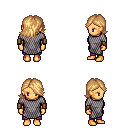
a pixel art fantasy rpg character, female body template, human, tanned skin, chain mail, magenta pants, light blonde swoop hairstyle, leather bracers, four views (front, back, left, right), 2x2 character sprite sheet, small pixel art, hard edges, no anti-aliasing